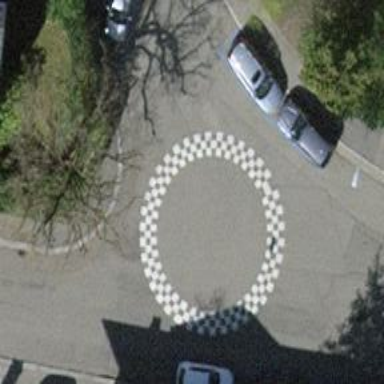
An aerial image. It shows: Rosette traffic calming feature.